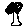
Label: tree